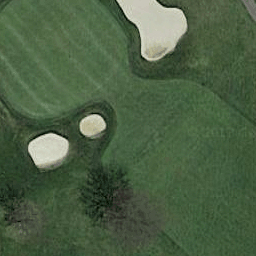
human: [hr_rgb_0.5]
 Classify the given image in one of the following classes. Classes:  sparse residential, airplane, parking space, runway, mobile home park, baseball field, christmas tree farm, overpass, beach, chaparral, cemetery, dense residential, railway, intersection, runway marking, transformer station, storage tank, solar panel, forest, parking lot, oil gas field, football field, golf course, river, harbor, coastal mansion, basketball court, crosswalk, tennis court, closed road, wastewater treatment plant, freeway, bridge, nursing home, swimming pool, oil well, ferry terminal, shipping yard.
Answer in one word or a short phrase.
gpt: golf course